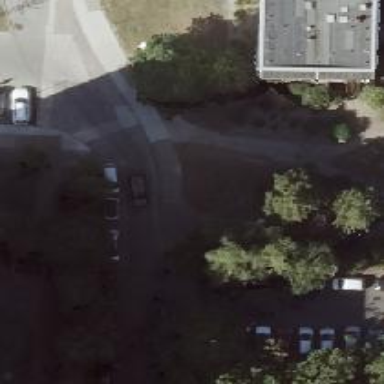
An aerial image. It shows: Residential road with asphalt surface and separate sidewalk.